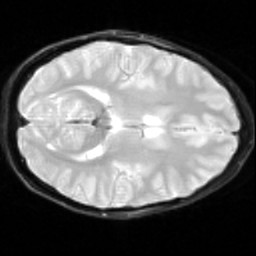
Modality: inplaneT2
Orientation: axial
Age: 22
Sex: female